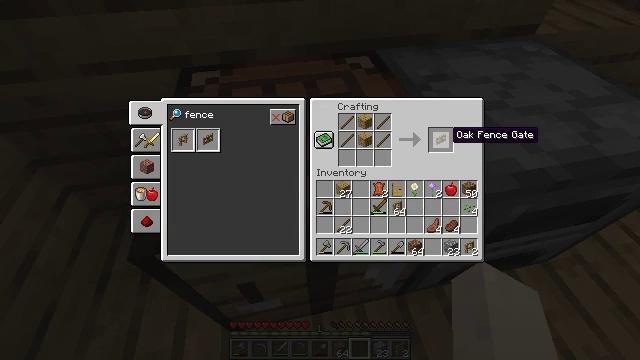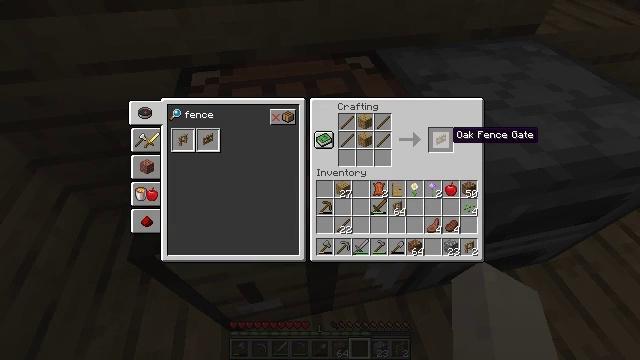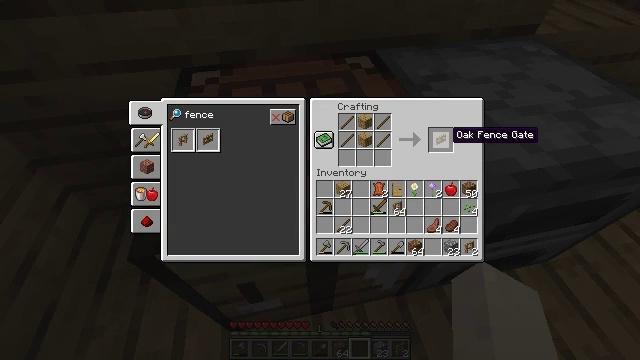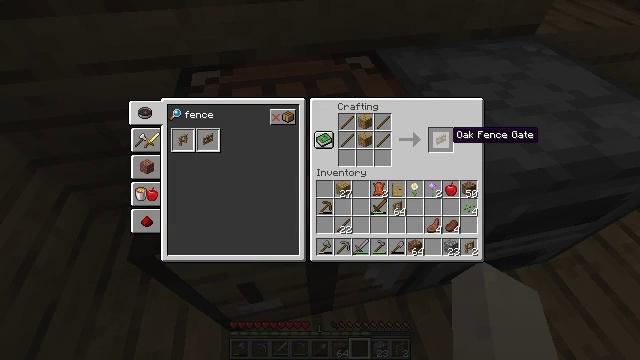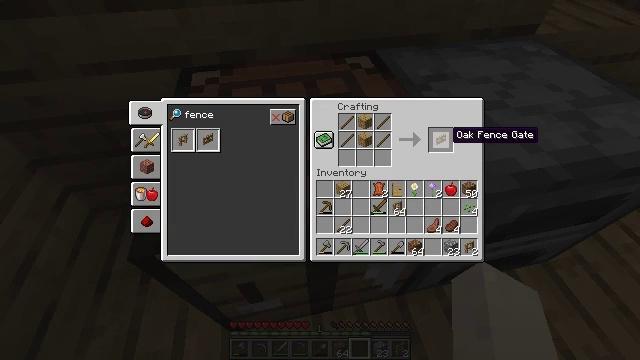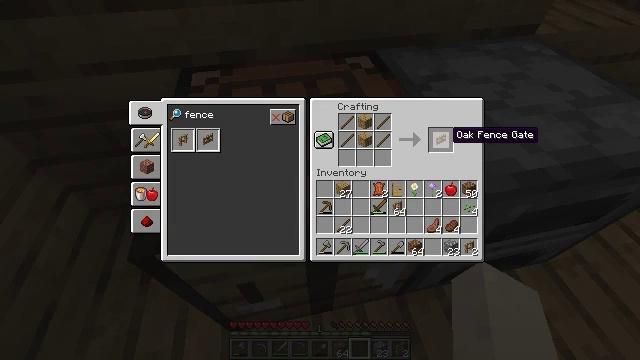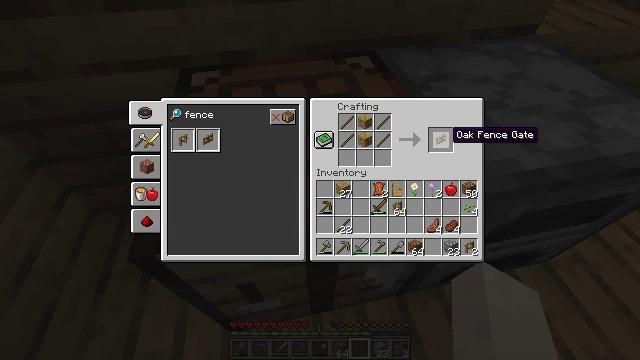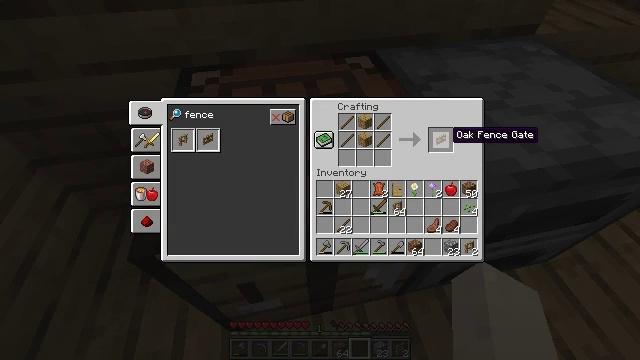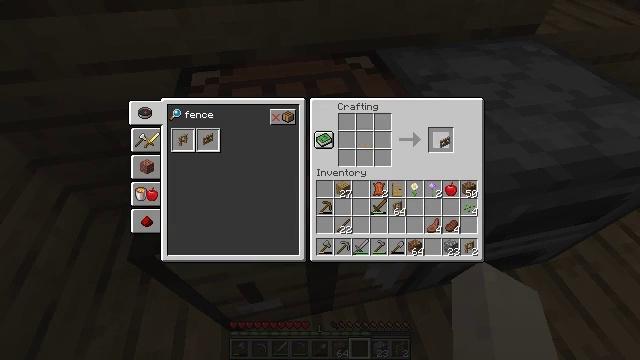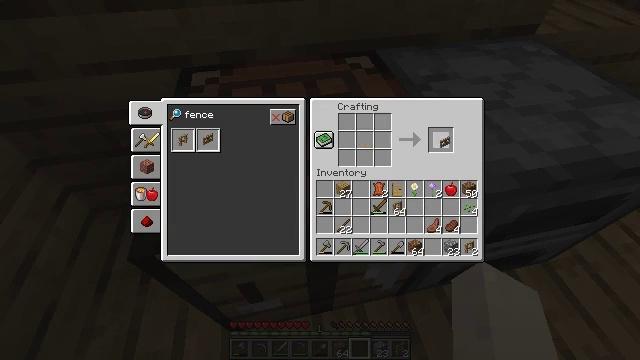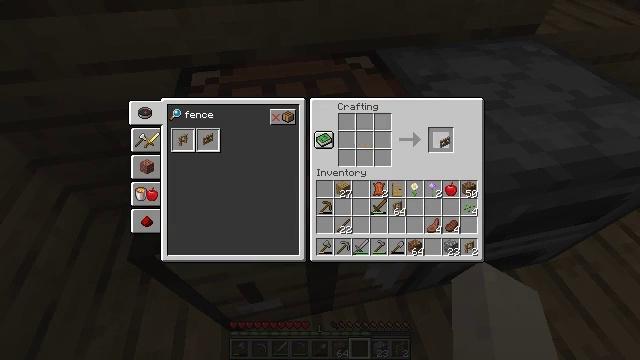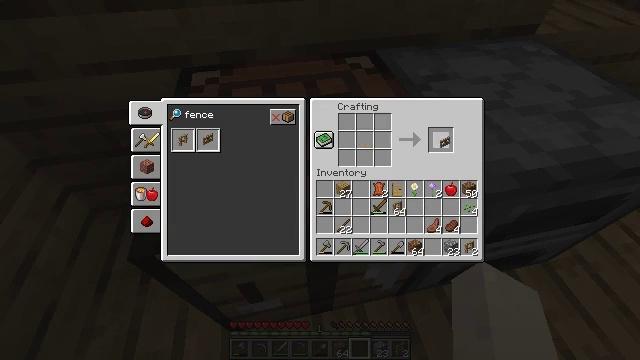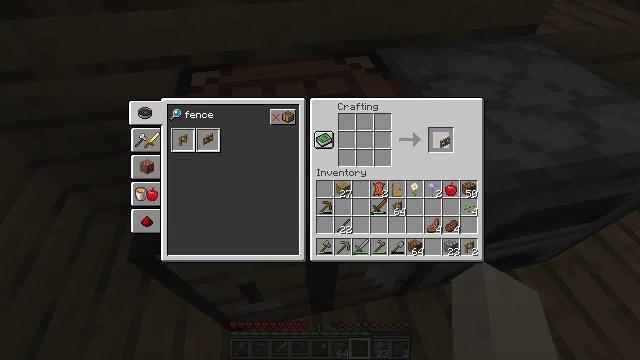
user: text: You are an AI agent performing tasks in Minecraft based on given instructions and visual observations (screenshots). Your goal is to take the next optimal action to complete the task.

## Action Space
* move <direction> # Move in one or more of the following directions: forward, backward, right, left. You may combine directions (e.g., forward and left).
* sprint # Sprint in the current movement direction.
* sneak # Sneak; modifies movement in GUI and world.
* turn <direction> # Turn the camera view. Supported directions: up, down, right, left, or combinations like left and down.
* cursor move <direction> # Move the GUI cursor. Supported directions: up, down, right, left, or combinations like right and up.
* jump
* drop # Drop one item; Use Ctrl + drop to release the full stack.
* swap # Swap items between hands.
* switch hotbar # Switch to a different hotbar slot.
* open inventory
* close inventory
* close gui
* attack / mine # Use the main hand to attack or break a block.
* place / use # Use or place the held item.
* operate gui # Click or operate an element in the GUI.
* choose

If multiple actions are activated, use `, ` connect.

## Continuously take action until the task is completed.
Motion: motion action
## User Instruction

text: Use the crafting table to assemble an oak fence gate.
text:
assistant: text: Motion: no_op
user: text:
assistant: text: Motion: no_op
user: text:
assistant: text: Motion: no_op
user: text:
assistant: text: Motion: no_op
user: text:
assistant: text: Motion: no_op
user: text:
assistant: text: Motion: no_op
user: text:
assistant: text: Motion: no_op
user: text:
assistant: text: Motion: no_op
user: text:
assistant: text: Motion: no_op
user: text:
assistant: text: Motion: no_op
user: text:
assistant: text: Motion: no_op
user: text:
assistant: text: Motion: no_op
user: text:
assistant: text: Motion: operate gui
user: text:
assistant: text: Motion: operate gui
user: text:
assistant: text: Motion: operate gui
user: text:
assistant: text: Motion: no_op
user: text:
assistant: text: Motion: no_op
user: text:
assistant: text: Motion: no_op